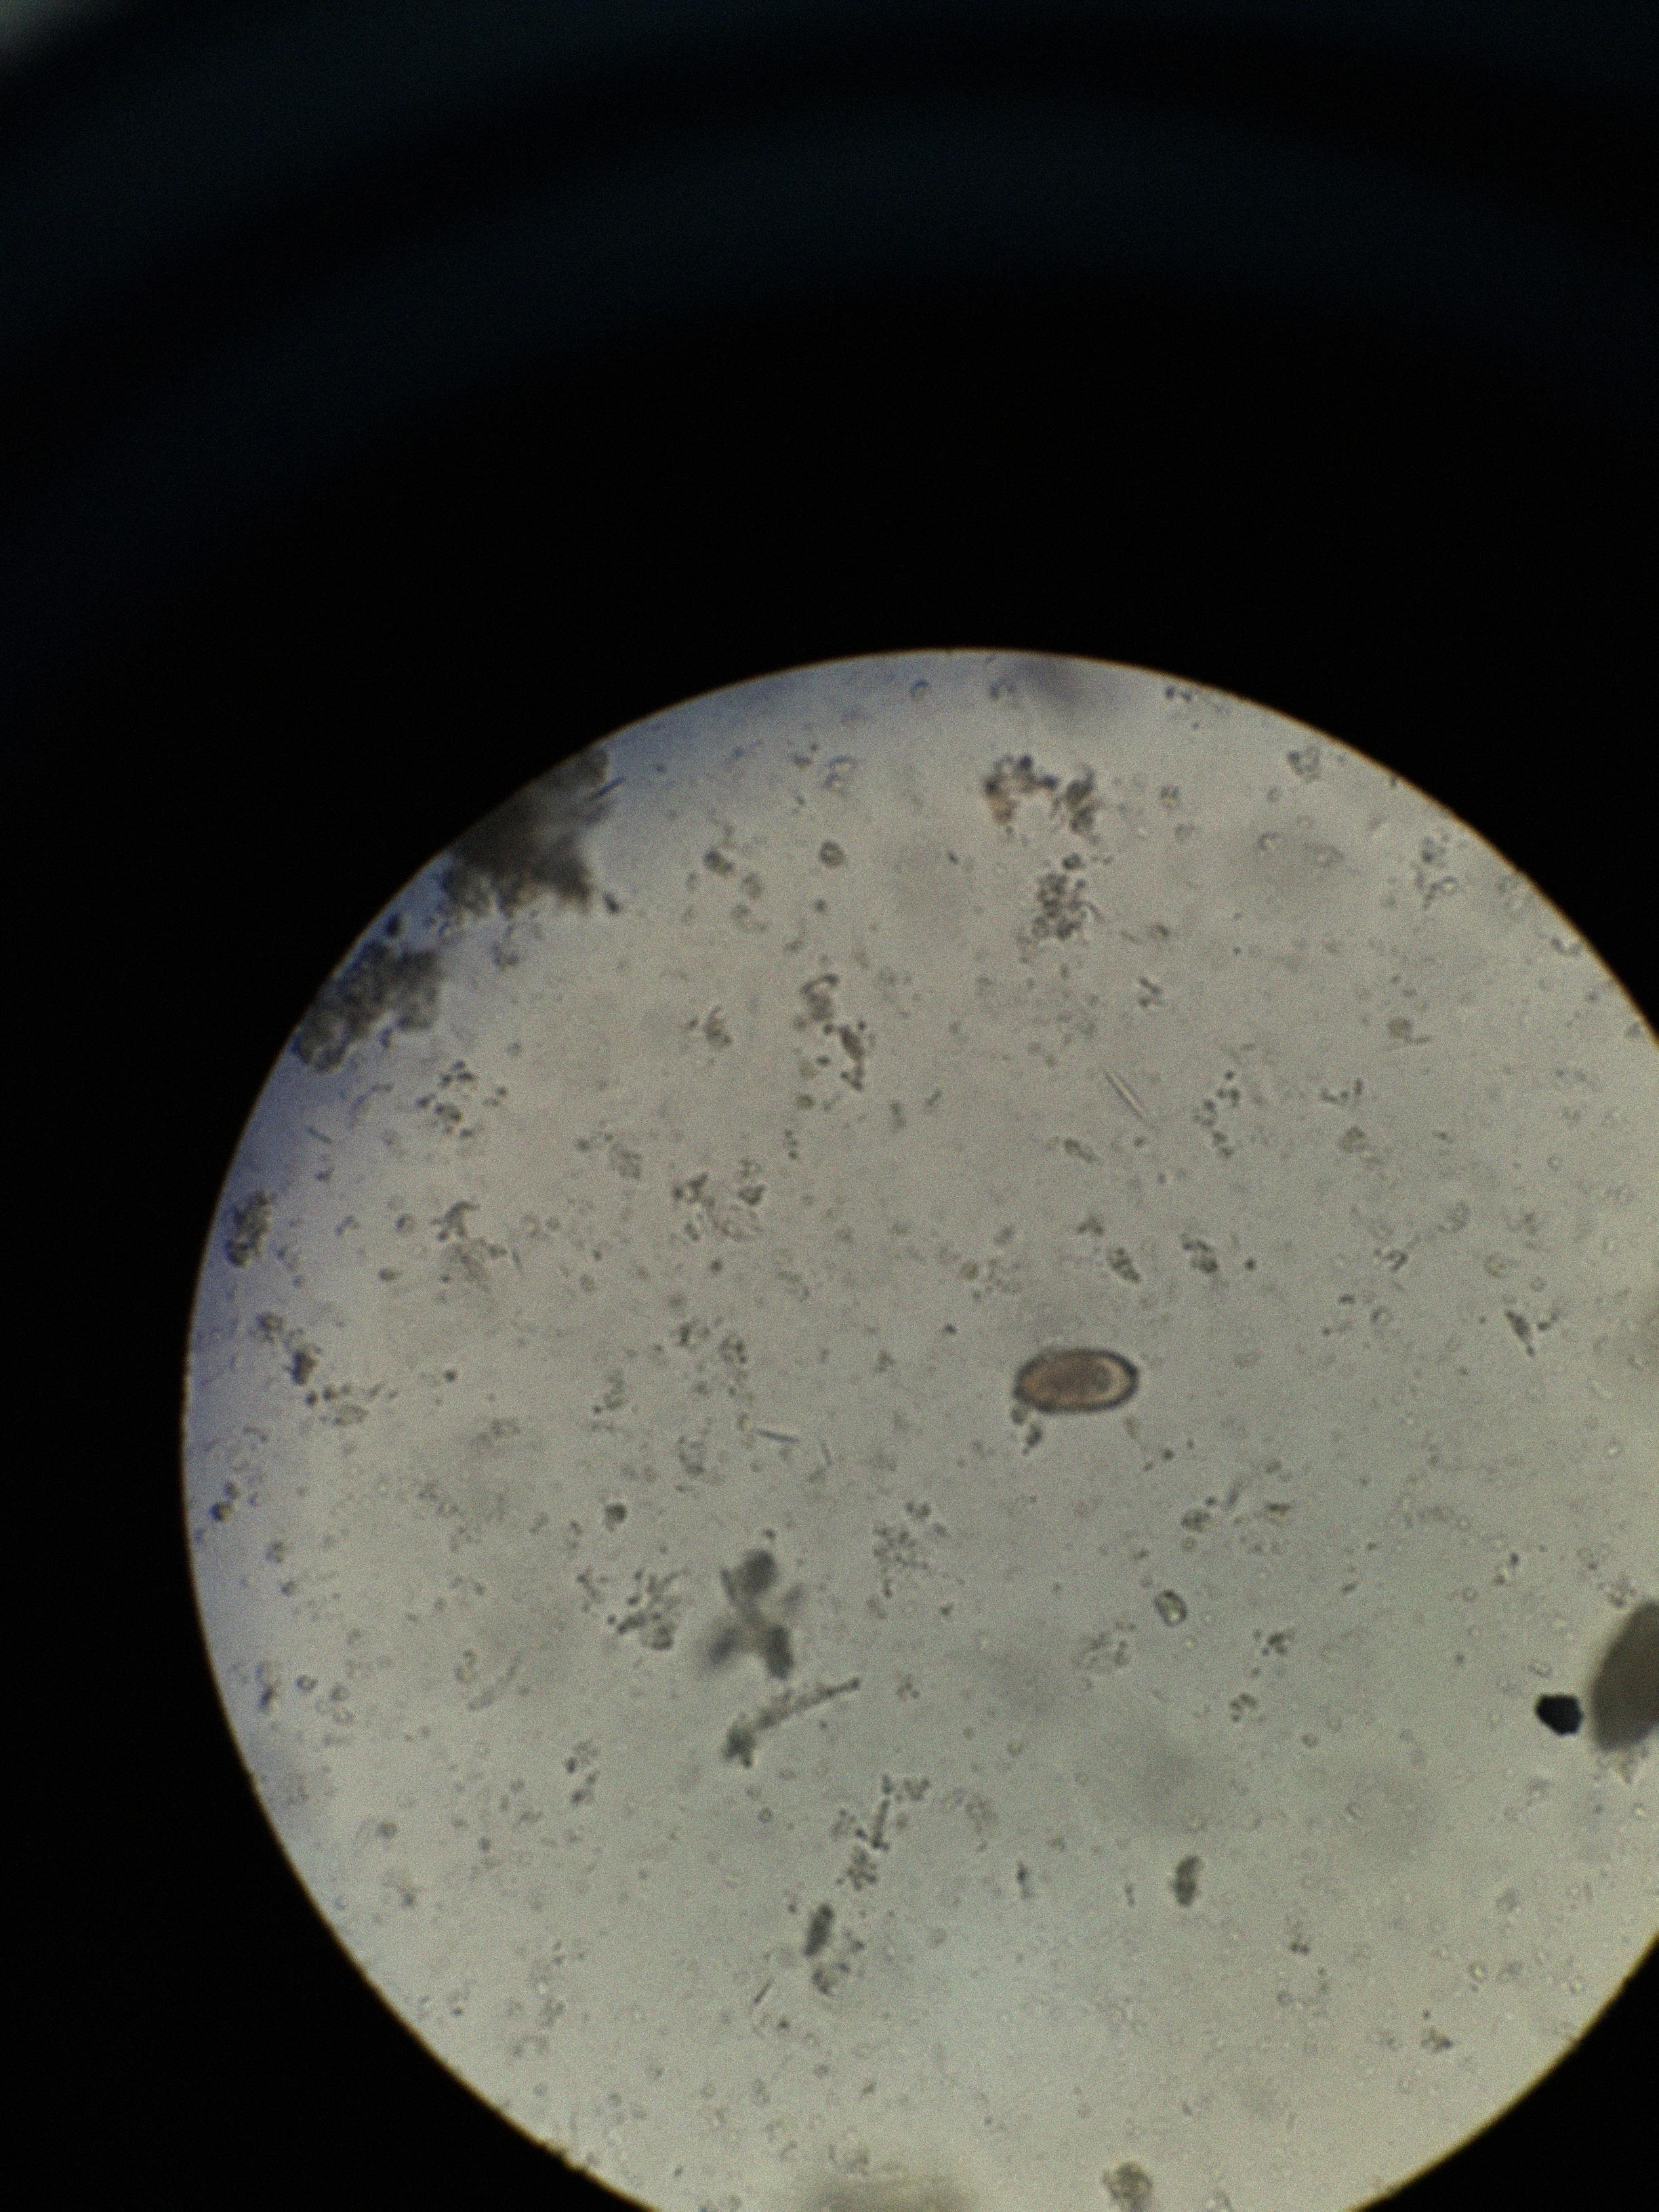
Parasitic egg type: Capillaria philippinensis